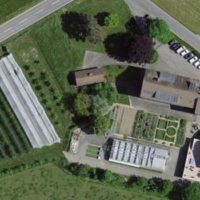
EUNIS habitat code: 52
Species observed at this site:
Symphoricarpos albus